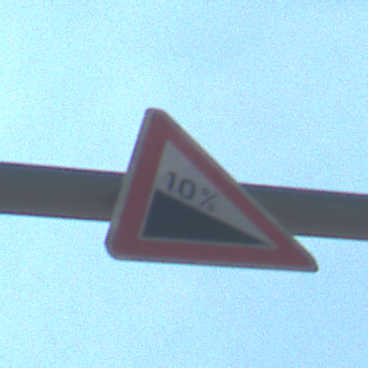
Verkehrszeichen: Gefaelle10
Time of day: Midday
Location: Outdoor (Urban)
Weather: Clear
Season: NotSpecified
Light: Natural